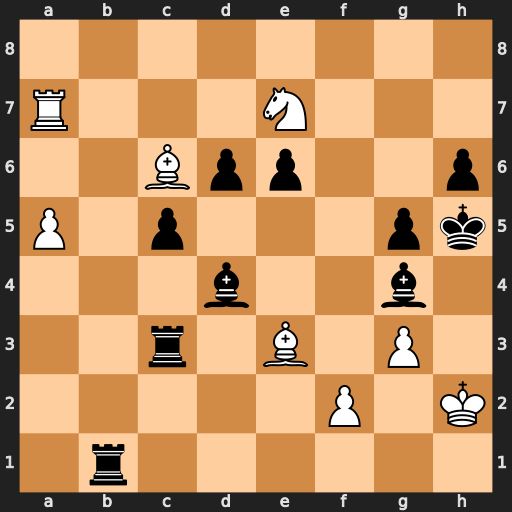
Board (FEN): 8/R3N3/2Bpp2p/P1p3pk/3b2b1/2r1B1P1/5P1K/1r6
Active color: w
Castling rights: -
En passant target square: -
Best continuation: Be8#